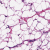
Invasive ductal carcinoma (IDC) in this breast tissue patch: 0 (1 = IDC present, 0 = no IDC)